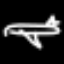
Label: airplane